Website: apple
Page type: customer-info-address
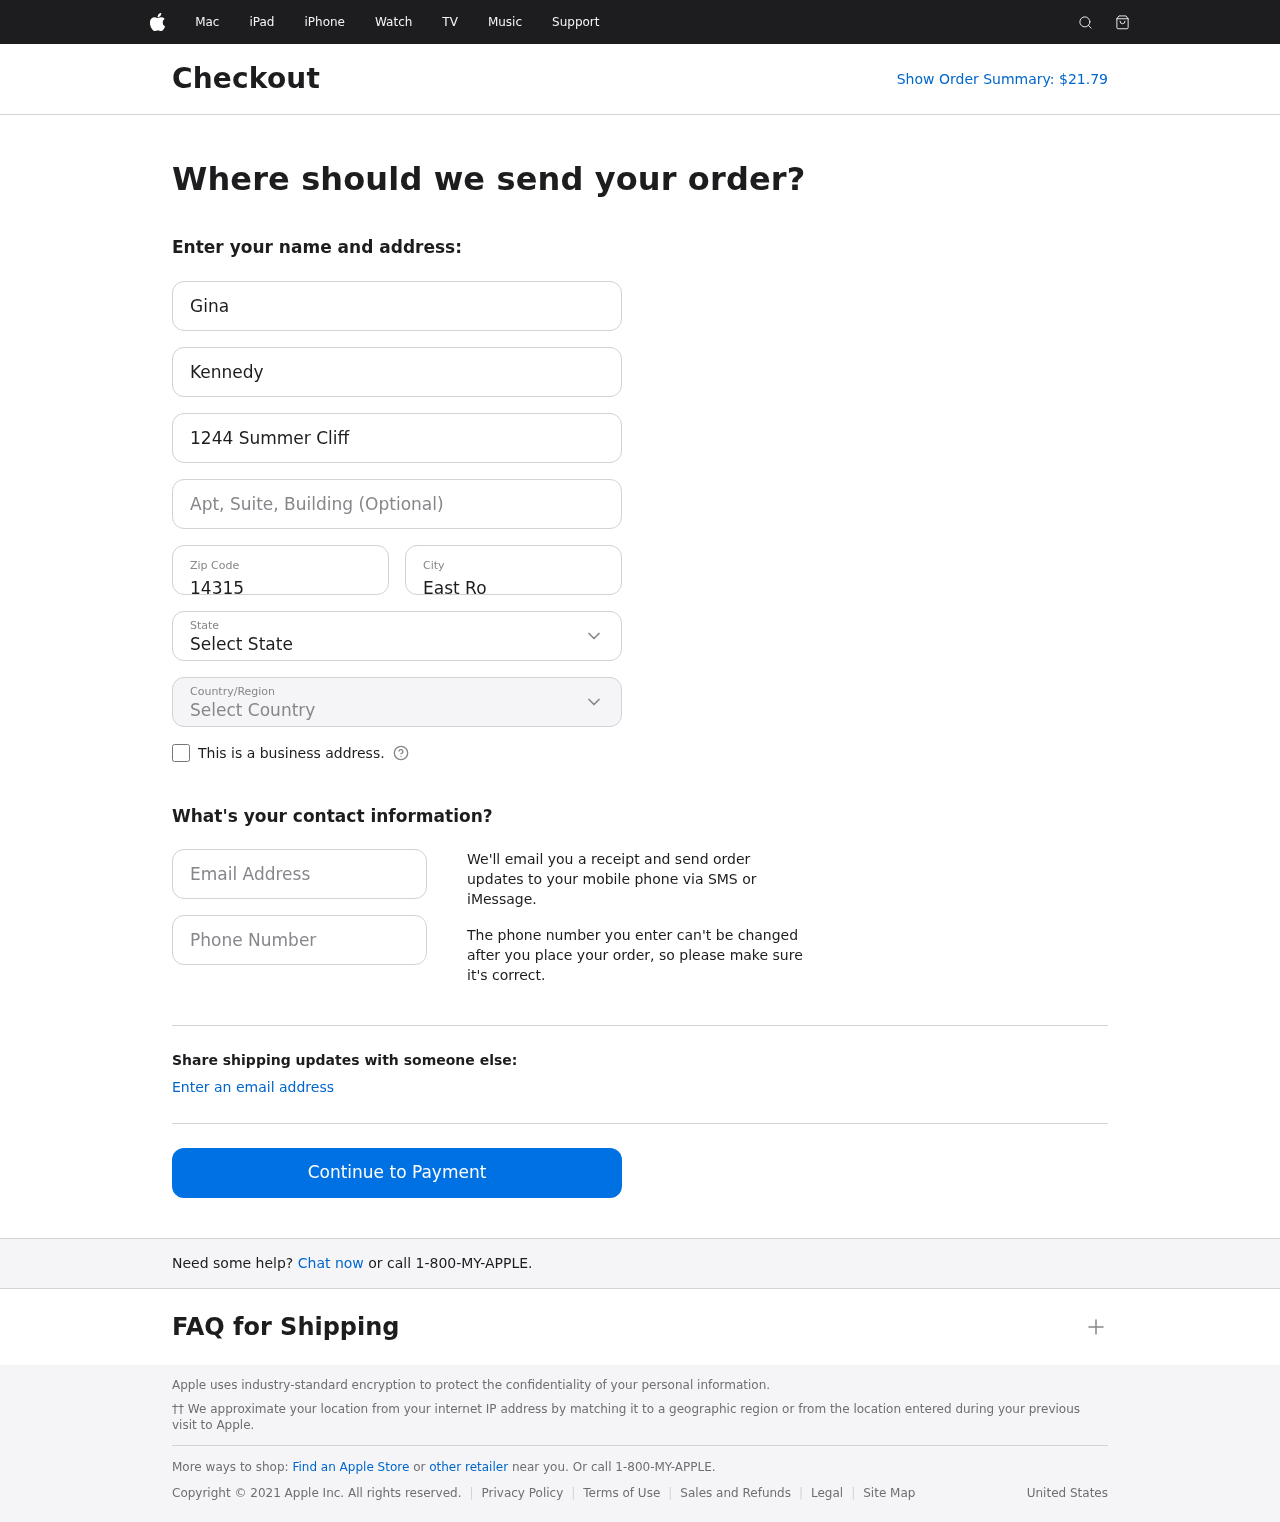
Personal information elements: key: PII_CITY
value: East Rogerbury
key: PII_COUNTRY
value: United States
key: PII_EMAIL
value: ginakennedy@yahoo.com
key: PII_FIRSTNAME
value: Gina
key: PII_LASTNAME
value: Kennedy
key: PII_PHONE
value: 9154444712
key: PII_POSTCODE
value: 14315
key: PII_STATE
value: Hawaii
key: PII_STREET
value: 1244 Summer Cliff
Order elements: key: ORDER_TOTAL
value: Show Order Summary: $21.79